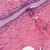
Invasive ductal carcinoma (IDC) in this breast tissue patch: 0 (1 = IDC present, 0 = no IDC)